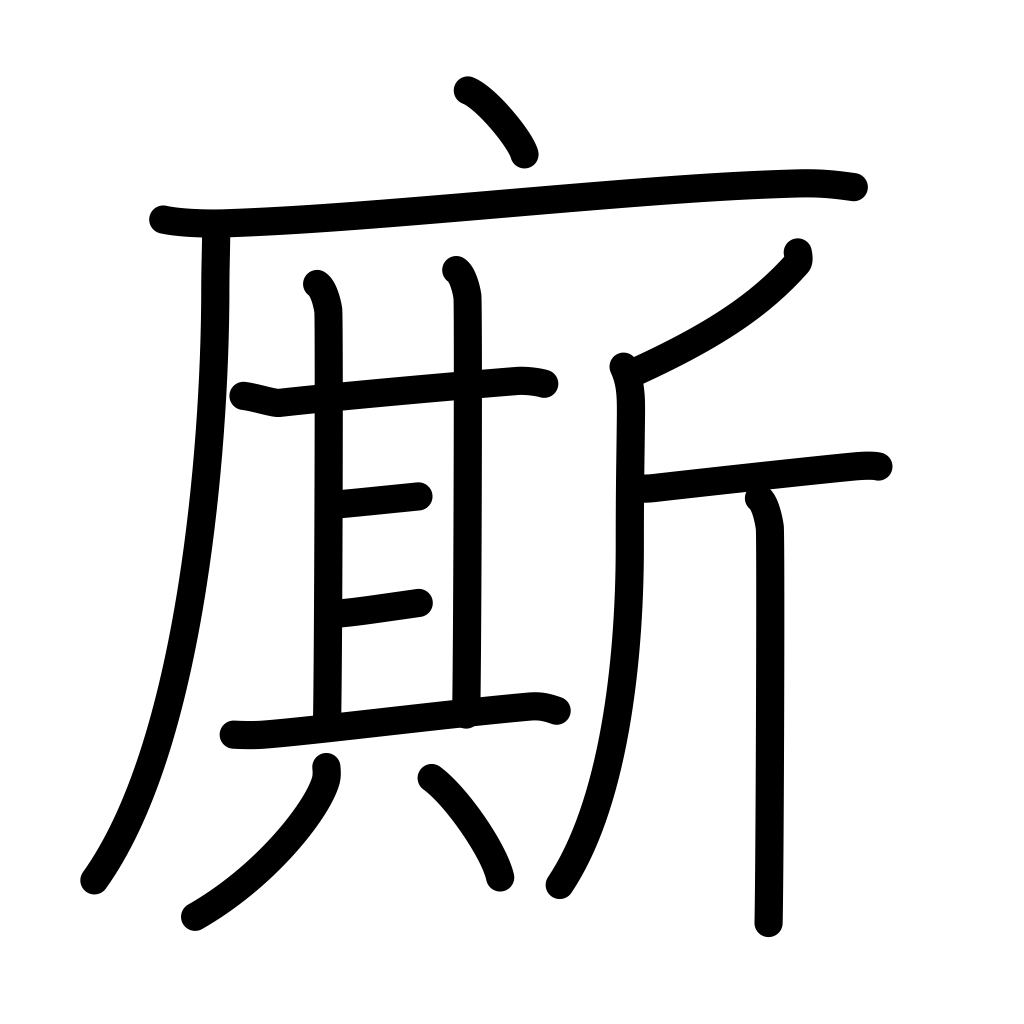
Meaning: servant